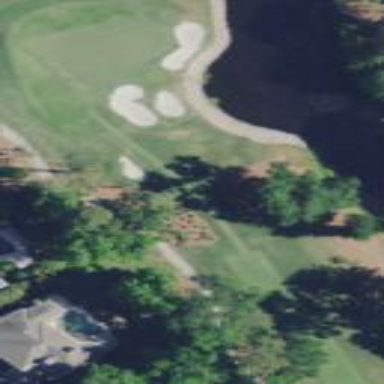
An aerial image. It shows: Scenic golf fairway.